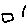
Label: square